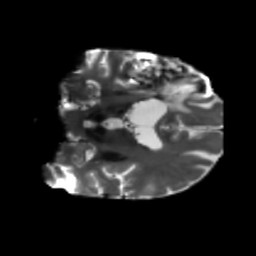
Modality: T2w
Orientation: coronal
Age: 61
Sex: male
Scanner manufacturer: siemens
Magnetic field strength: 3 T
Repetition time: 5.25 s
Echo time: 0.08 s